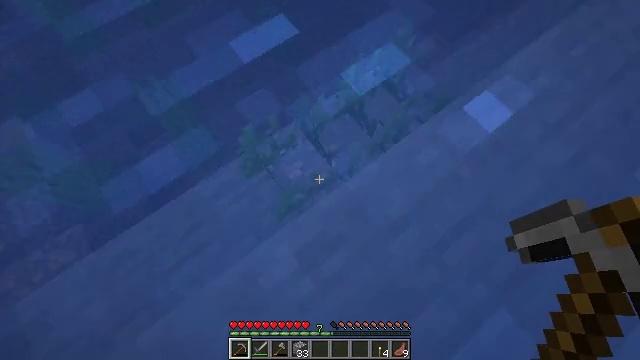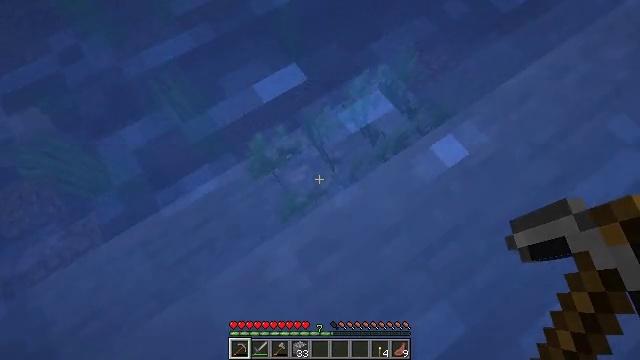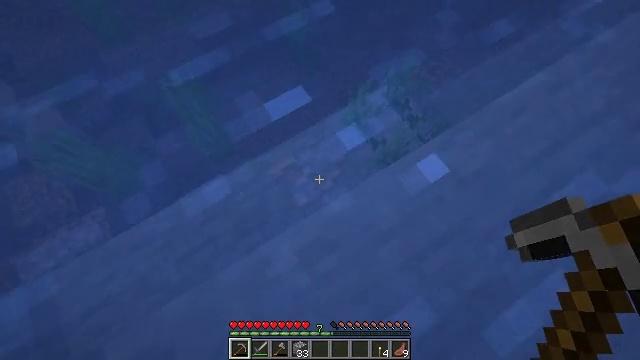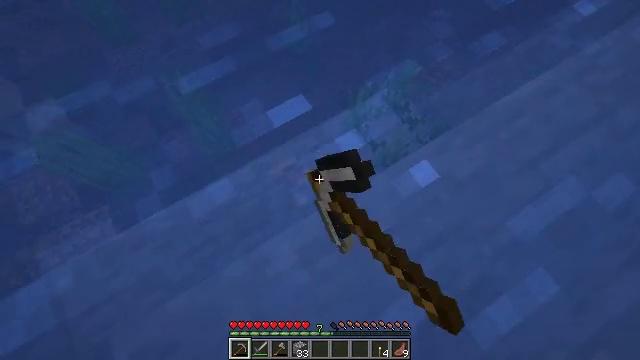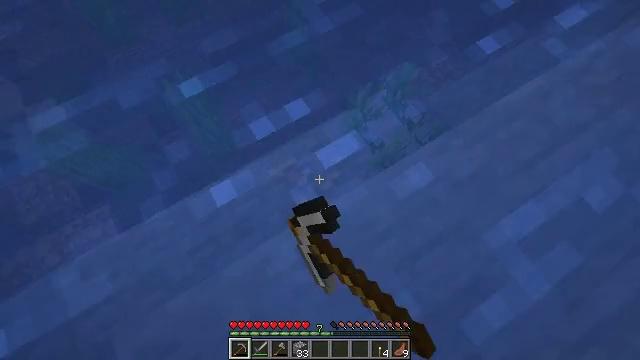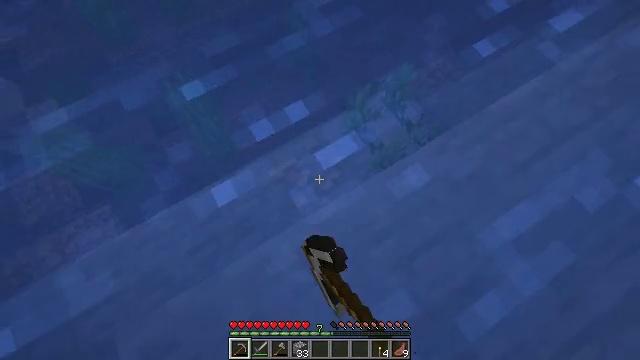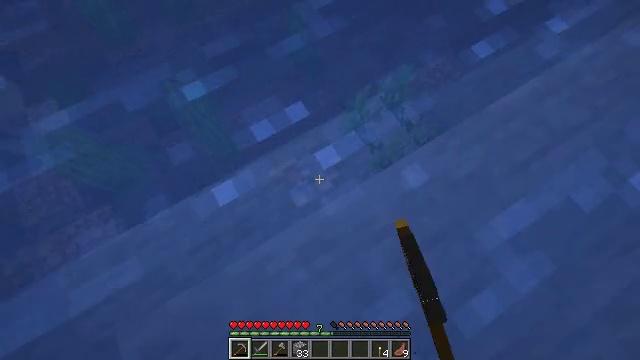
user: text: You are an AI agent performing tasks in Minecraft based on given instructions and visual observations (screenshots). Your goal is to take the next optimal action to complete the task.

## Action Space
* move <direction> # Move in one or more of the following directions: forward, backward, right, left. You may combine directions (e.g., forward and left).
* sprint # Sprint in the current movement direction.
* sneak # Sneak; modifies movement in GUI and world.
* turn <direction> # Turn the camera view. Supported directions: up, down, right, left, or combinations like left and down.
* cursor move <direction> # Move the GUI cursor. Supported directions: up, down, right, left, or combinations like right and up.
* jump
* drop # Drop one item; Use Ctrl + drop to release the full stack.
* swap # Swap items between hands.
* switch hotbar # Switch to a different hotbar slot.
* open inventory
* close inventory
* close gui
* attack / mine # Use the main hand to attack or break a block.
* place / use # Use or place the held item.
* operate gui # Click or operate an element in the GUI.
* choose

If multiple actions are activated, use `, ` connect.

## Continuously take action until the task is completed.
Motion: motion action
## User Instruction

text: Harvest seagrass from the waterbed.
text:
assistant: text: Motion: turn left
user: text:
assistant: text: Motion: turn left, attack / mine
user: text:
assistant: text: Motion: attack / mine
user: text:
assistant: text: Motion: attack / mine
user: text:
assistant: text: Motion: attack / mine
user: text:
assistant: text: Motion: attack / mine
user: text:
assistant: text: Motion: attack / mine